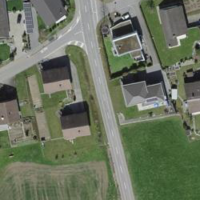
EUNIS habitat code: 55
Species observed at this site:
Ficus carica